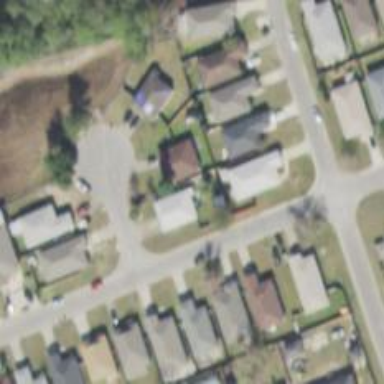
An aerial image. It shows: Driveway.